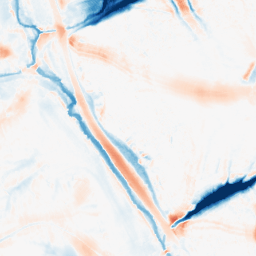
Category: morphological
Decomposition family: tophat_combined
Decomposition parameters: size: 20
Upsampling method: linear_exact
Upsampling parameters: scale: 4
Upsampling scale: 4